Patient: sex F, age 39
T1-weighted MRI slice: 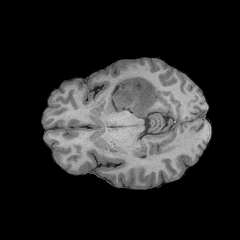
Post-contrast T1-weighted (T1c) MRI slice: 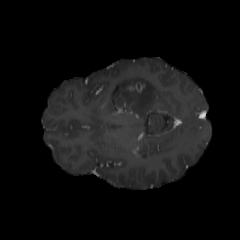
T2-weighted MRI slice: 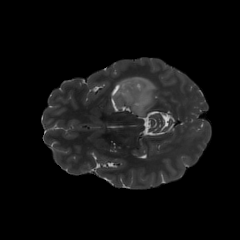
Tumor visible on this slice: yes
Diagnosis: Astrocytoma, IDH-mutant
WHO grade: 4